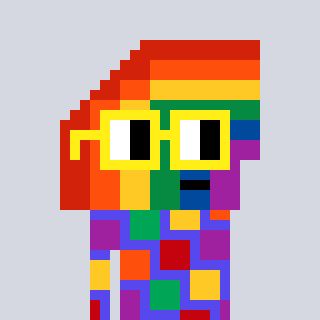
a pixel art character with square yellow glasses, a rainbow-shaped head and a computerblue-colored body on a cool background